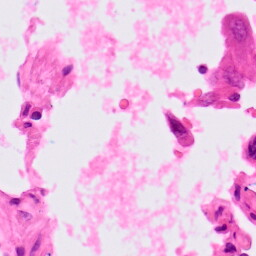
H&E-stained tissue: Lung